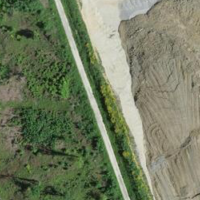
EUNIS habitat code: 44
Species observed at this site:
Turdus philomelos
Fulica atra
Emberiza citrinella
Sylvia borin
Dendrocopos major
Prunella modularis
Turdus viscivorus
Buteo buteo
Jynx torquilla
Sylvia atricapilla
Muscicapa striata
Phylloscopus collybita
Alauda arvensis
Angelica sylvestris
Erithacus rubecula
Cuculus canorus
Dryocopus martius
Garrulus glandarius
Falco tinnunculus
Picus viridis
Acrocephalus scirpaceus
Cyanistes caeruleus
Anas platyrhynchos
Sturnus vulgaris
Troglodytes troglodytes
Pyrrhula pyrrhula
Acrocephalus palustris
Fringilla coelebs
Regulus ignicapilla
Columba palumbus
Turdus merula
Parus major
Hirundo rustica
Milvus migrans
Milvus milvus
Oriolus oriolus
Coccothraustes coccothraustes
Motacilla alba